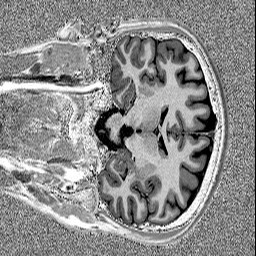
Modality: MP2RAGE
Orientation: coronal
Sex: male